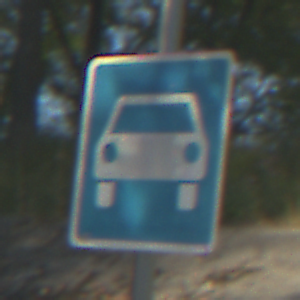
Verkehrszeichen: Kraftfahrstrasse
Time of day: MorningAfternoon
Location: Outdoor (Nature)
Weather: PartlyCloudy
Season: NotSpecified
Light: Natural